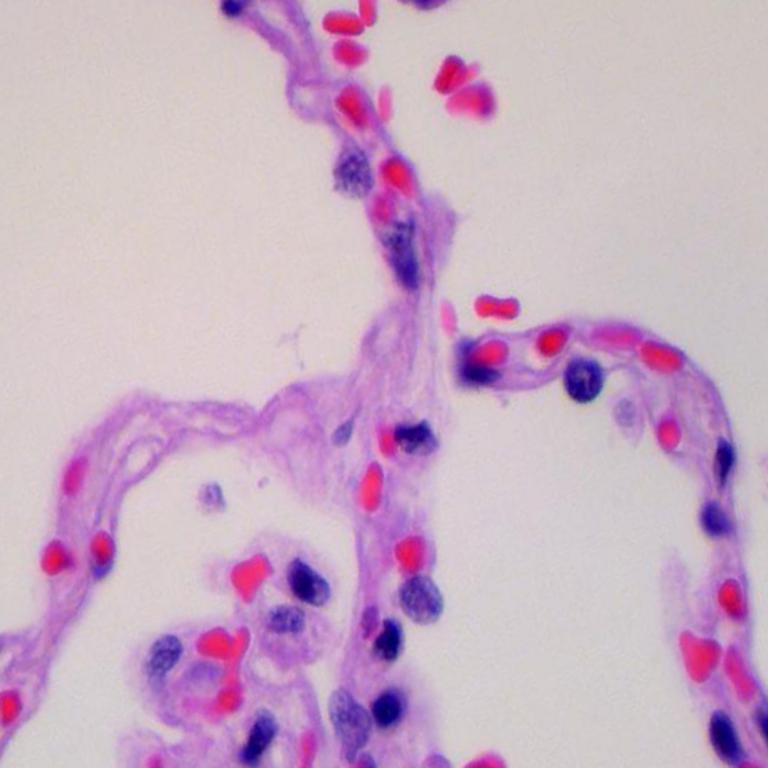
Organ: lung
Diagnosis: benign